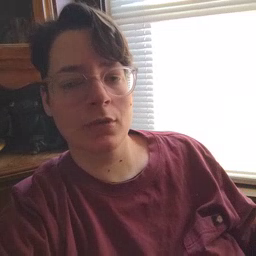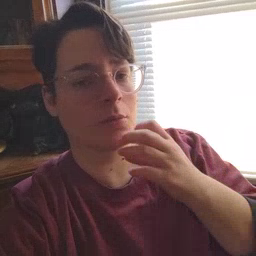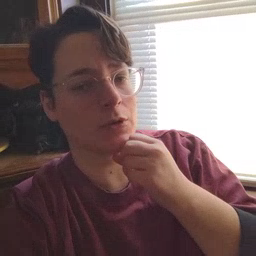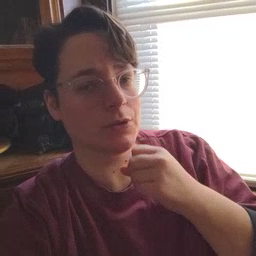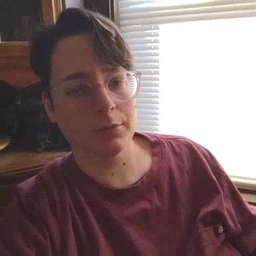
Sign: underwear